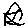
Label: house